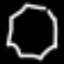
Label: octagon